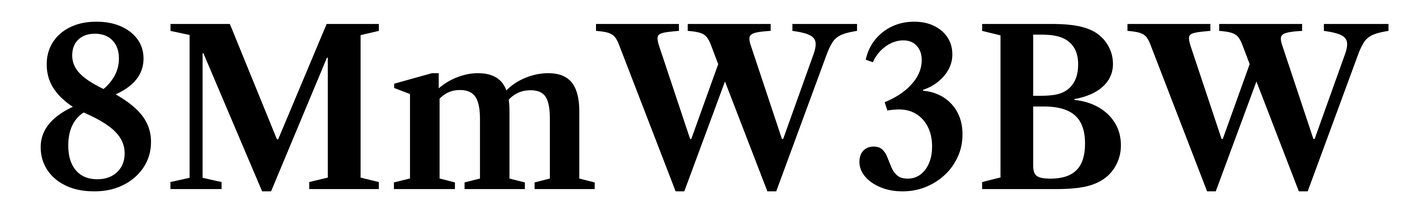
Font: LibreCaslonText_SemiBold